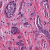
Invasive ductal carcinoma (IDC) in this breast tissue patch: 1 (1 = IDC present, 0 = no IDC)